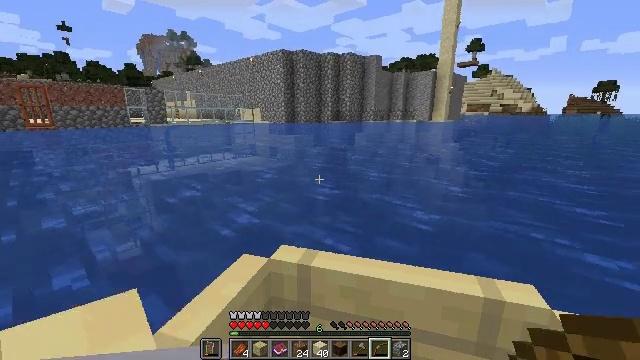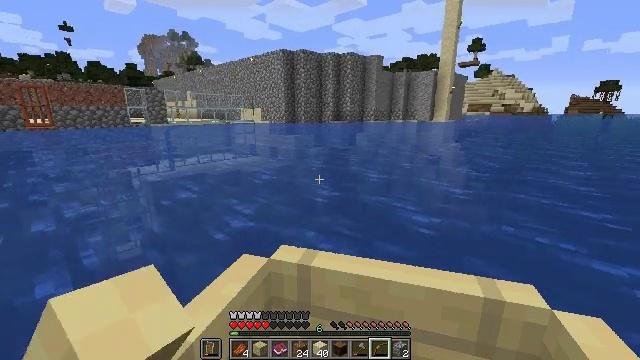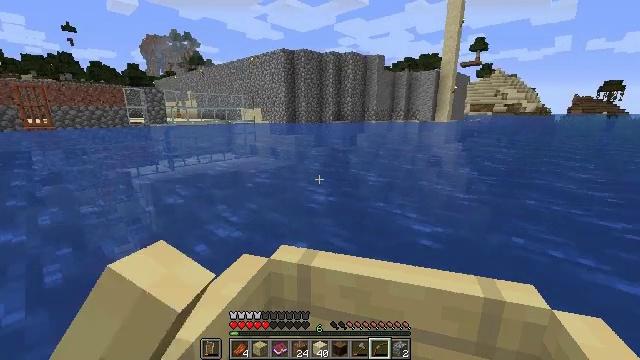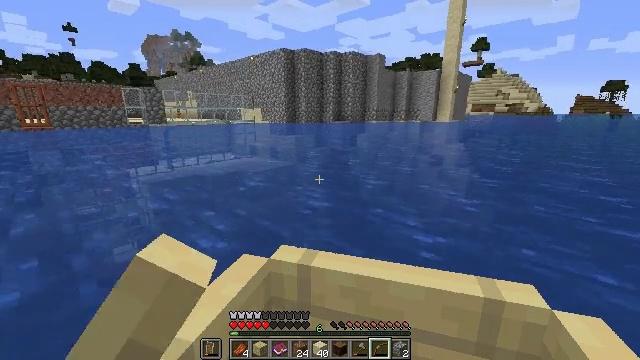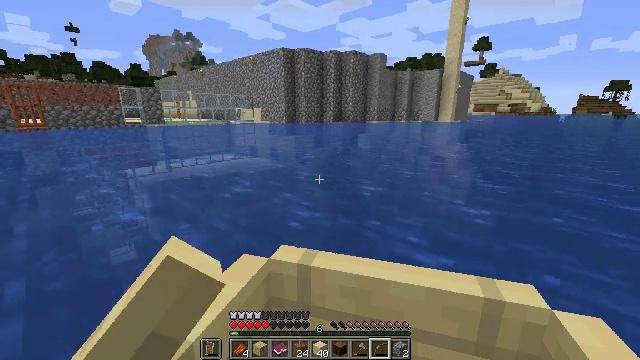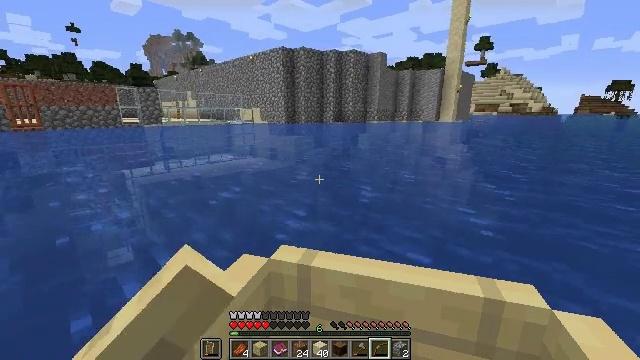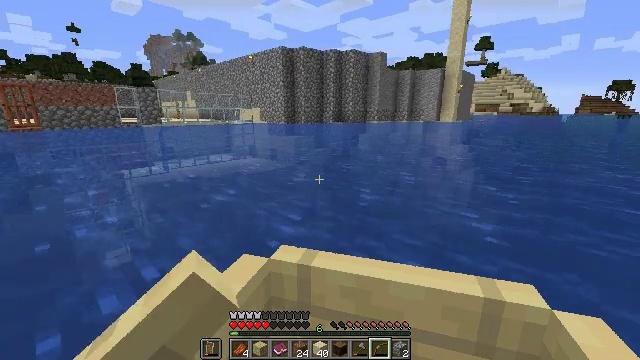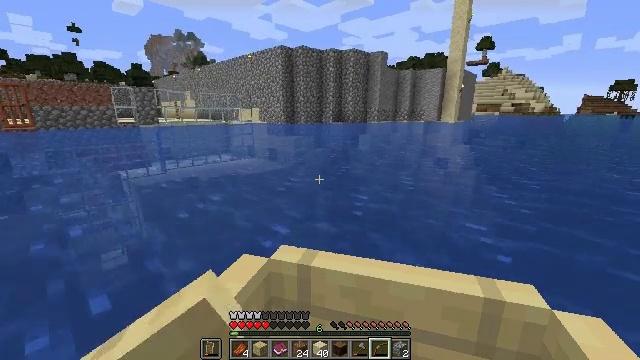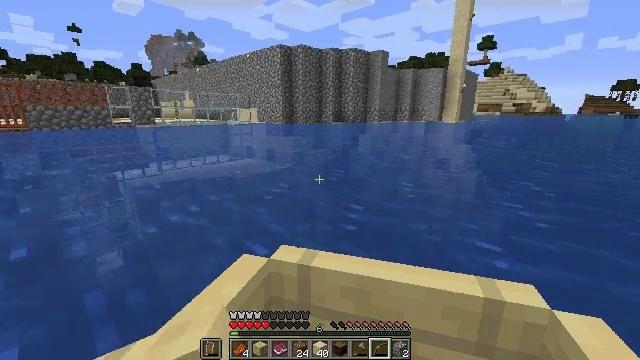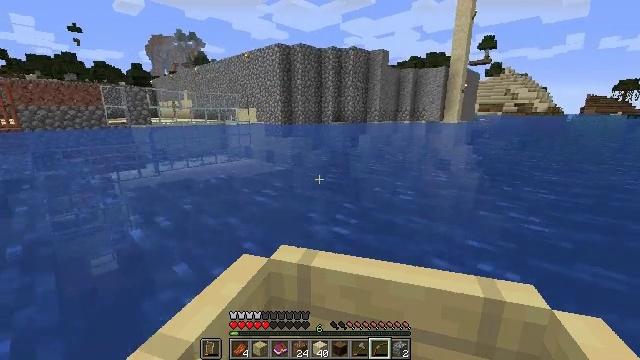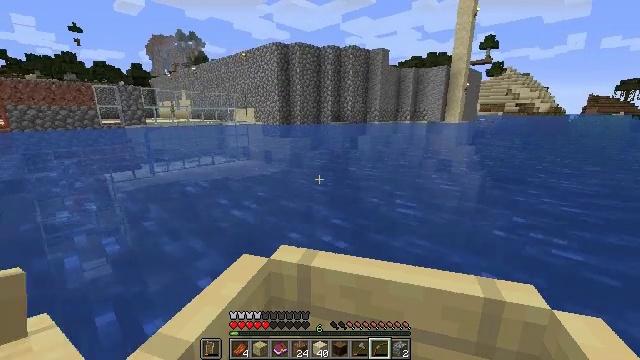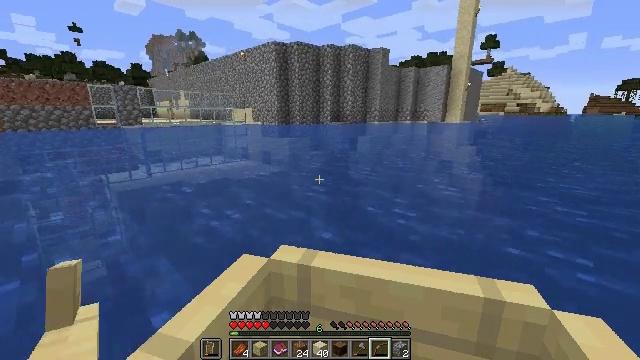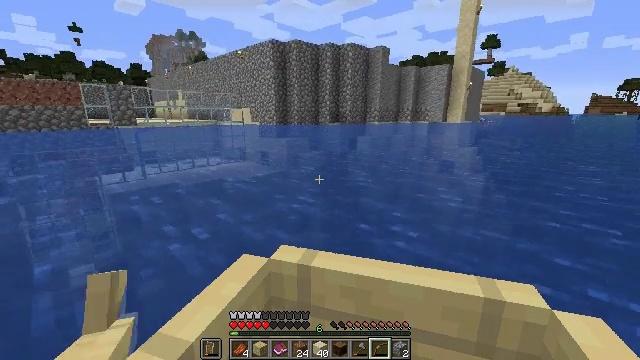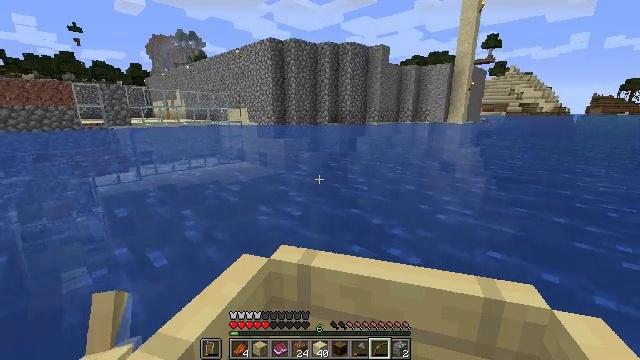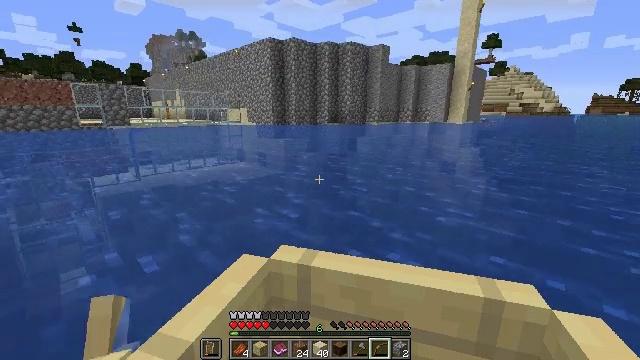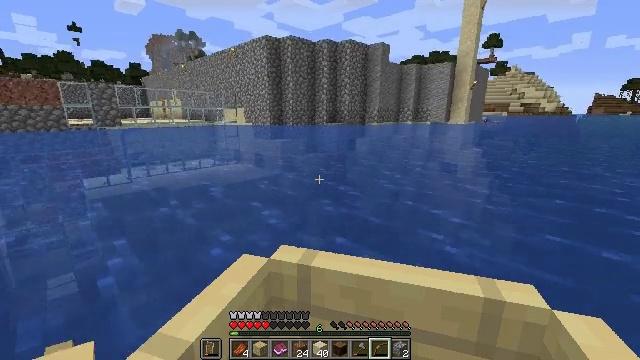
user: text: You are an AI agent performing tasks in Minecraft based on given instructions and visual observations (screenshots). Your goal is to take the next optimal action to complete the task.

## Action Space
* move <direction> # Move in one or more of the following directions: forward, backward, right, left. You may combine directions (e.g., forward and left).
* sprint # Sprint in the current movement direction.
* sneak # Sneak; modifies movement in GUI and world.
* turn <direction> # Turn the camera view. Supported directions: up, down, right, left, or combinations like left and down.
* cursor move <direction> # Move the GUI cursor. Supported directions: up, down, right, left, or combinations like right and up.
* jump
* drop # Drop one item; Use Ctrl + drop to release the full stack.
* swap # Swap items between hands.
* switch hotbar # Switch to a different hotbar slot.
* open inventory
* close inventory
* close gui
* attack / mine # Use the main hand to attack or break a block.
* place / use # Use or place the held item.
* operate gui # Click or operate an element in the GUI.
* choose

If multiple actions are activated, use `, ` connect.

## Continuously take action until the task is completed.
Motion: motion action
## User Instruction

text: Harvest packed ice from cold regions.
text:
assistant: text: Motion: move forward
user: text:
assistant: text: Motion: move forward
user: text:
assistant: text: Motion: move forward
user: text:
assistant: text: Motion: move forward
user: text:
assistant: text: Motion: move forward
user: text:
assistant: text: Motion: move forward
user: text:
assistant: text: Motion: move forward
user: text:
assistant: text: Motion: move forward
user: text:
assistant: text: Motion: move forward
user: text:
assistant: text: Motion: move forward
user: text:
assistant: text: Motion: move forward
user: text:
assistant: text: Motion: move forward
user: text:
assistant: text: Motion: move forward
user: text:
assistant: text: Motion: move forward
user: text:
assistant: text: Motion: move forward
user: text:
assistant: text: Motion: move forward
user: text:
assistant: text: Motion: move forward
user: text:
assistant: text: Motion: move forward
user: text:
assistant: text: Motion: move forward and move left
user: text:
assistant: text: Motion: move forward and move left
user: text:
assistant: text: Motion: move forward and move left
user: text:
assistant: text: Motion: move forward and move left
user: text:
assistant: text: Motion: move forward
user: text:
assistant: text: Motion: move forward
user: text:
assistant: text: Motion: move forward
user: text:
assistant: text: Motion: move forward
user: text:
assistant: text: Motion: move forward
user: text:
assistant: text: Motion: move forward
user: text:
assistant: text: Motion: move forward
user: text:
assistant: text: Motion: move forward